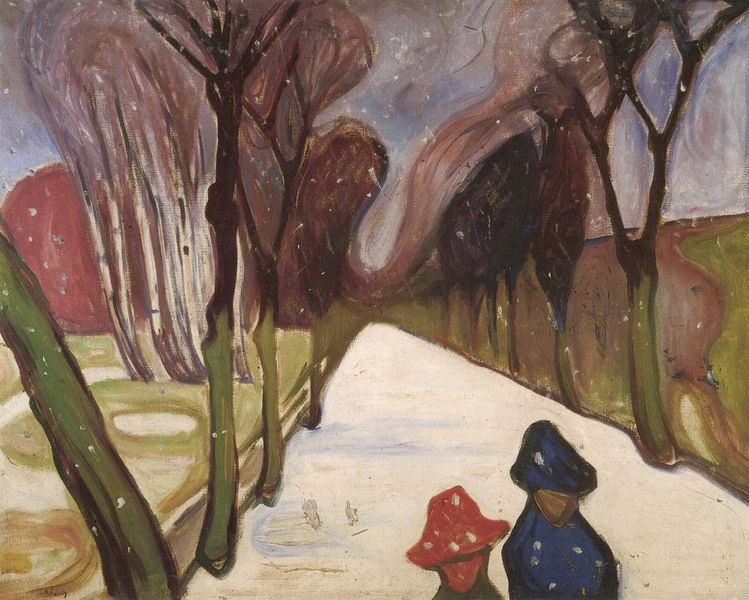
Titel: Allee im Schneegestöber
Künstler: Edvard Munch
Standort: Oslo
Institution: Munch-Museet
Schlagwörter: baum, blau, blätter, gemälde, himmel, mann, baumstämme, bäume, dreieck, grob, grün, landschaft, menschen, äste, bewegung, braun, frau, grau, hut, hüte, weiss, park, rot, schnee, weg, wiese, expressionismus, birken, feld, felder, natur, norden, pappeln, wind, zweige, einsam, gehen, pastos, sonne, wiesen, paar, rosa, umrisse, perspektive, laufen, abstrakt, flächen, modern, allee, formen, lila, violett, kahl, winter, stämme, duktus, spaziergang, munch, nach 1900, zentralperspektive, kreise, edvard munch, ehepaar, landschaftsbild, geäst, stumpf, schneeflocken, schneien, edvard, flocken, muetzen